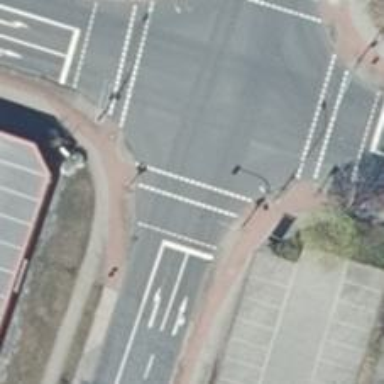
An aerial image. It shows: Road with traffic signals at crossing.